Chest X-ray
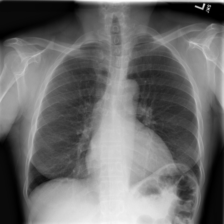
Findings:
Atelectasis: negative
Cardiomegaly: positive
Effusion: positive
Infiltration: negative
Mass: negative
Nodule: negative
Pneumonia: negative
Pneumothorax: negative
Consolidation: negative
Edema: negative
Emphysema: negative
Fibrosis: negative
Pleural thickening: negative
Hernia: negative